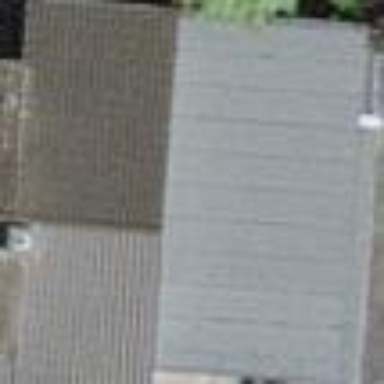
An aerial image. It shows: Garage building.